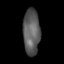
Tissue: skin
Cell type: Fibroblasts
Senescence score: 0.7649
Nuclear area (px): 764
Mean DAPI intensity: 90.486